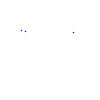
Particle: proton